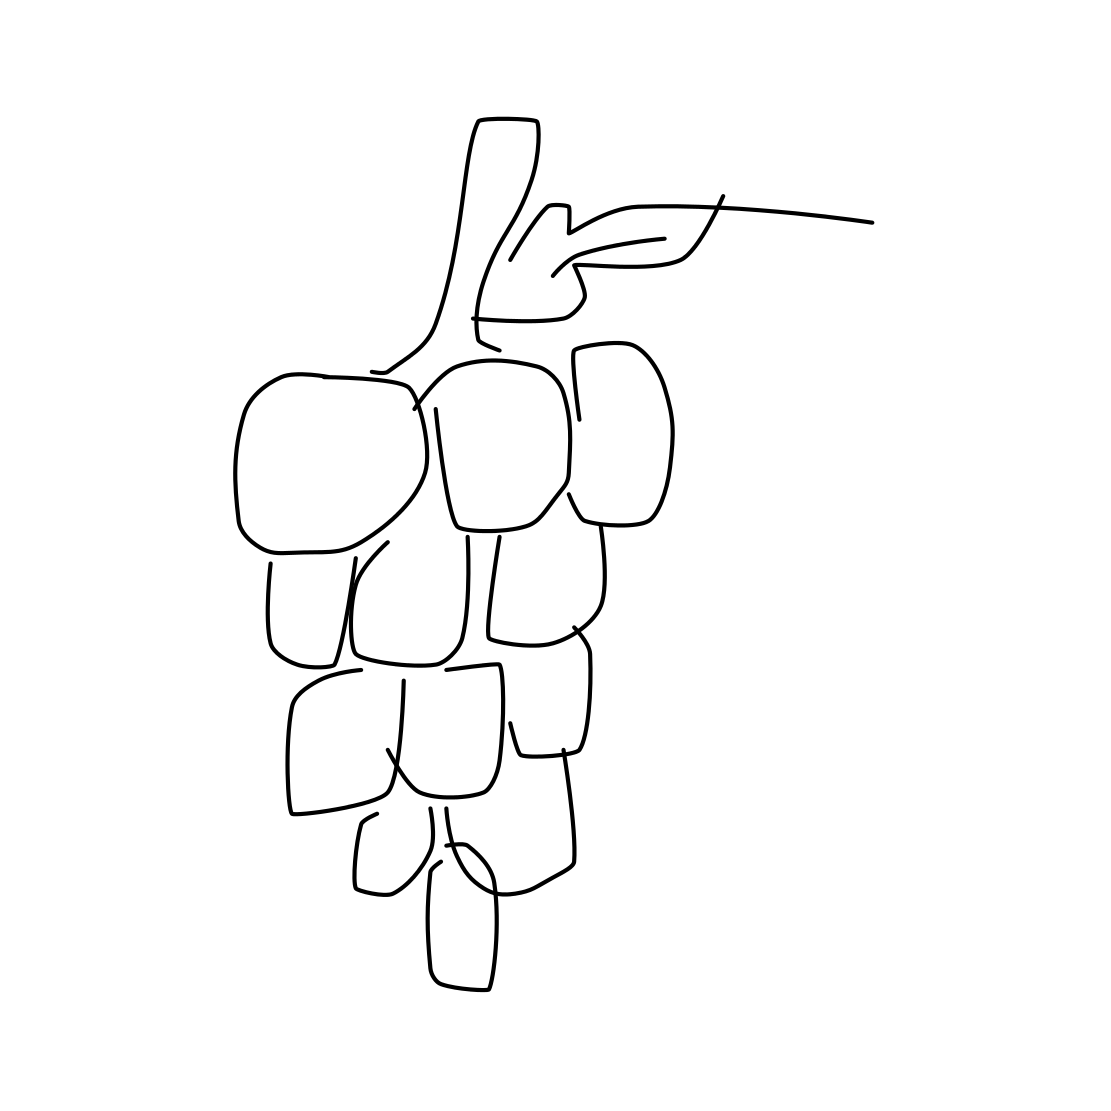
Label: grapes